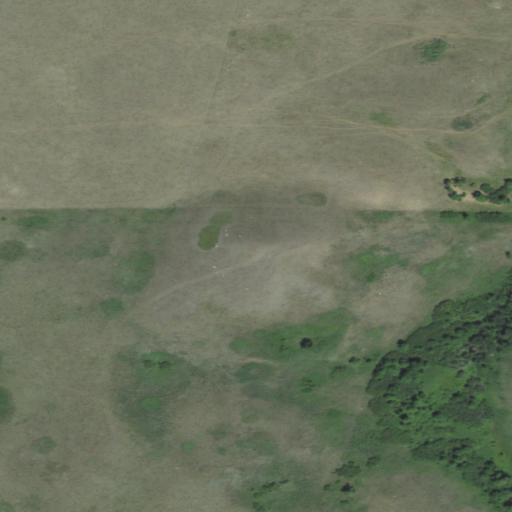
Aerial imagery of mountain in North Dakota named Big Butte containing grassland, shrub, open development, and deciduous forest